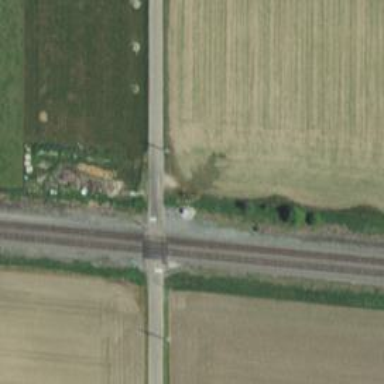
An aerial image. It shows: Railway level crossing.